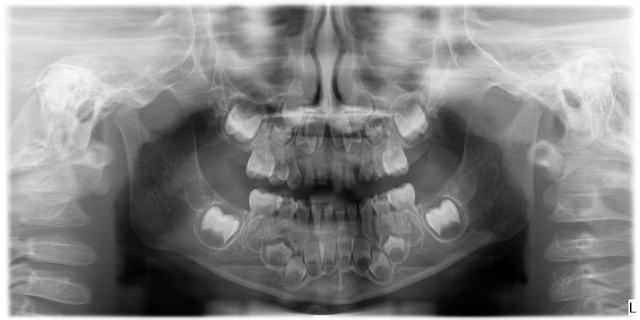
child